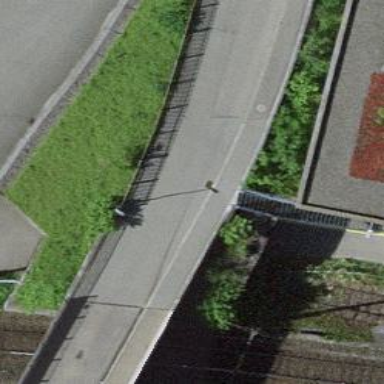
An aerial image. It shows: Metal steps along the road.